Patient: sex M, age 71
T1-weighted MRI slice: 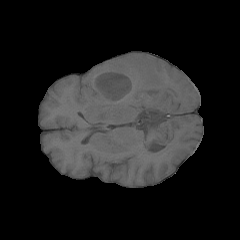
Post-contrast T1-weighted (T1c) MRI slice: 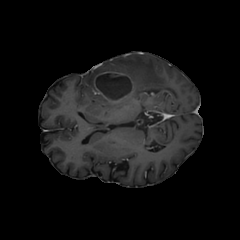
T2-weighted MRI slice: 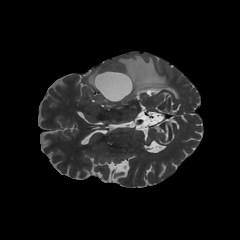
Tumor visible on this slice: yes
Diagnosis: Glioblastoma, IDH-wildtype
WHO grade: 4